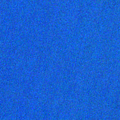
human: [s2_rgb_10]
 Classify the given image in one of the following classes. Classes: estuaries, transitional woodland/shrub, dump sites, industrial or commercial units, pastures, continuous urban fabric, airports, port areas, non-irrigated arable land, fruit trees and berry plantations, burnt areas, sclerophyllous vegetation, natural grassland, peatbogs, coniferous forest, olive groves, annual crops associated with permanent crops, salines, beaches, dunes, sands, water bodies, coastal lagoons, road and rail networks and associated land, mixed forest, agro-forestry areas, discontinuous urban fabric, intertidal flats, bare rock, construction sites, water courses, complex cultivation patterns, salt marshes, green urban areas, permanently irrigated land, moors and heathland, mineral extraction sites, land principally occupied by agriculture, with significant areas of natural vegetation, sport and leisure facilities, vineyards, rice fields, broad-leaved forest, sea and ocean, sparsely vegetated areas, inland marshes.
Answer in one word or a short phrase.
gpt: sea and ocean